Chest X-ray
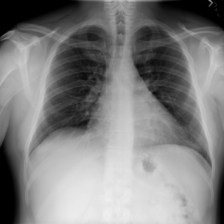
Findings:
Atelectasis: negative
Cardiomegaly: negative
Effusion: negative
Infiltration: negative
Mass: negative
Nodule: negative
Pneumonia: negative
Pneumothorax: negative
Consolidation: negative
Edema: negative
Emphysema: negative
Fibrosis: negative
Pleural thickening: negative
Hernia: negative